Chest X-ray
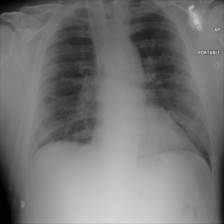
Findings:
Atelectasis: negative
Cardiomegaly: negative
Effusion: negative
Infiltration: negative
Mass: negative
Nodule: negative
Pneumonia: positive
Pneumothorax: negative
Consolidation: negative
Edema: positive
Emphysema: negative
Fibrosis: negative
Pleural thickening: negative
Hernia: negative